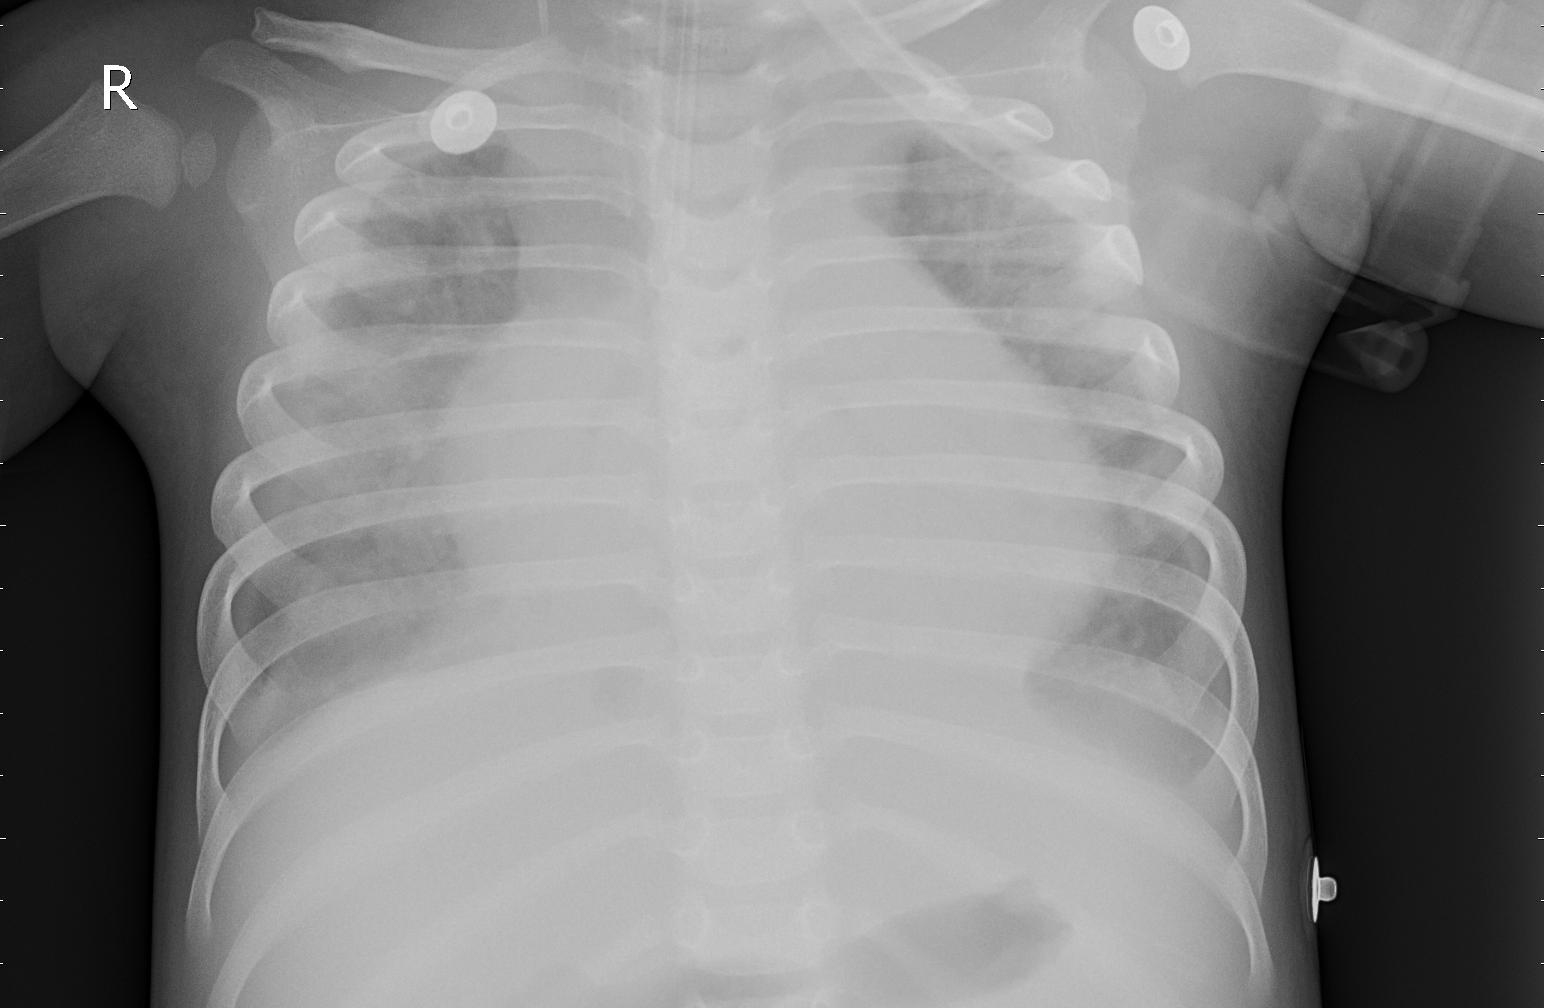
Diagnosis: PNEUMONIA